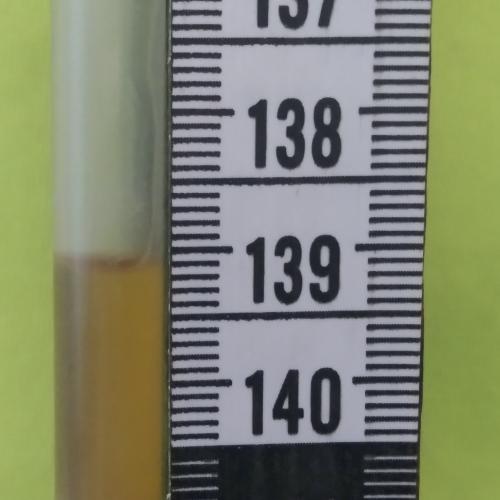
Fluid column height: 139.1 cm